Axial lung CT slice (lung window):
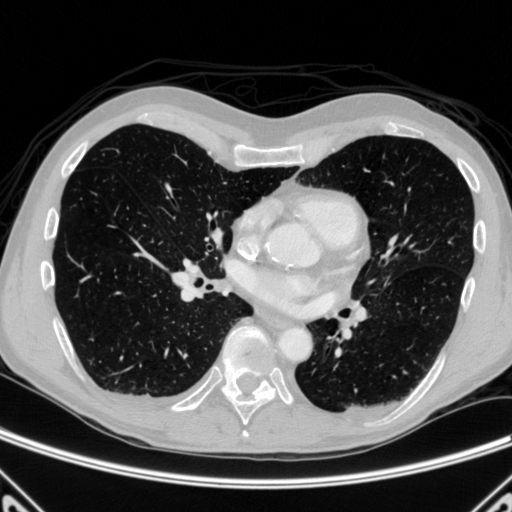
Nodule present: no